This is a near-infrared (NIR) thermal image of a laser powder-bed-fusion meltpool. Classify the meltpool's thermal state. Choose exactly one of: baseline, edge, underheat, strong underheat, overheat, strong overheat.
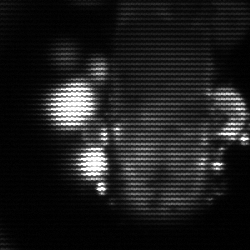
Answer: strong underheat